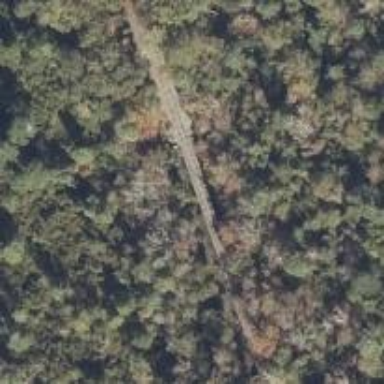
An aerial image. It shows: Disused railway bridge.